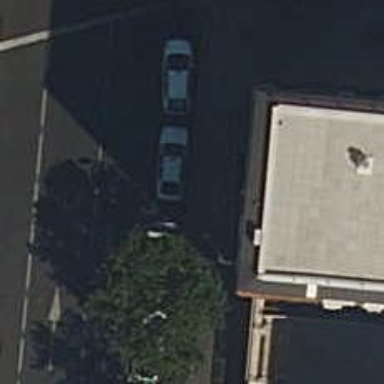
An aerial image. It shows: Taxi stand.